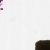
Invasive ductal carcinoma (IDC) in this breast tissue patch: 0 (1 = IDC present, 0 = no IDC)